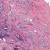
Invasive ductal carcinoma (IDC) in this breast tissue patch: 1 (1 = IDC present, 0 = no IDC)